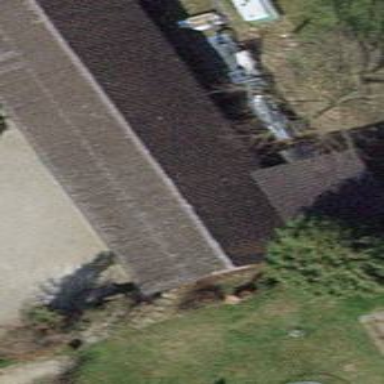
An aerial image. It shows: Gabled roof on farm auxiliary building.